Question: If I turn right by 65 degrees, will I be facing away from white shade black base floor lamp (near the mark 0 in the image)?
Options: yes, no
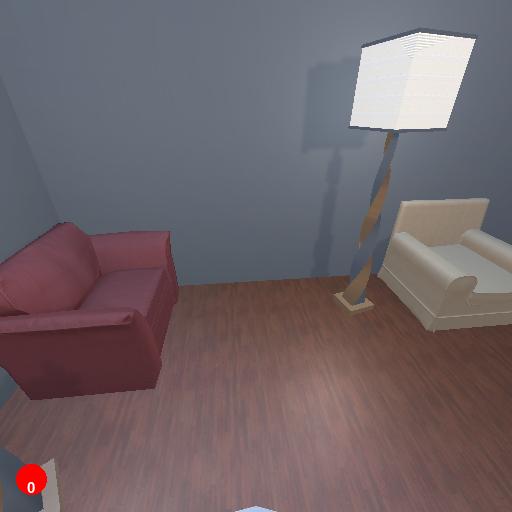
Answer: yes